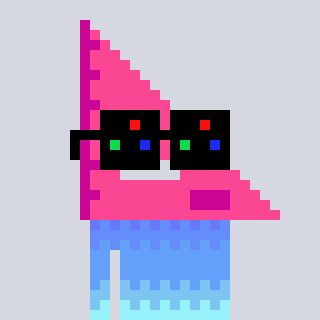
a pixel art character with square black sunglasses, a squadron ruler-shaped head and a bege-colored body on a cool background